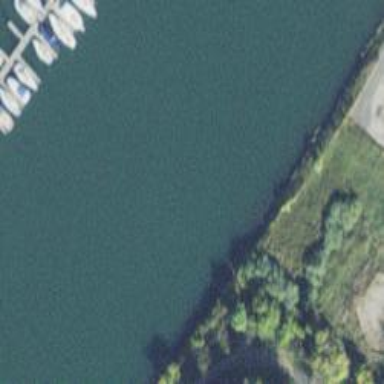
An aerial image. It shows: Dock located along the waterway.